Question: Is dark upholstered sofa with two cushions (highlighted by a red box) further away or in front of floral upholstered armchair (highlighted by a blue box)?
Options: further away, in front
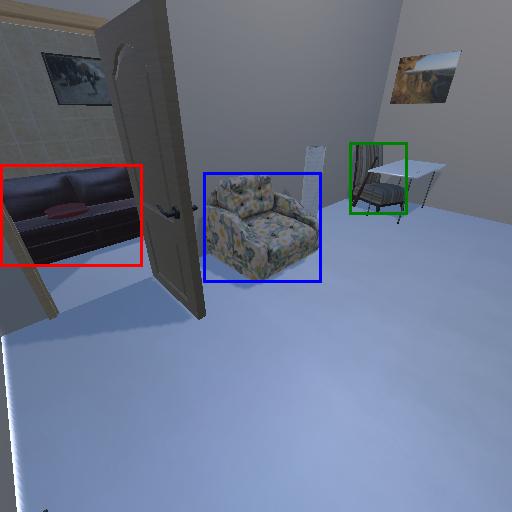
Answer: further away